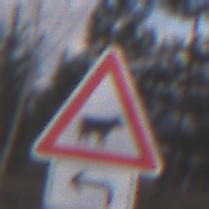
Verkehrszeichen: ViehtriebLinks
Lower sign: RichtungsangabeDurchPfeile2
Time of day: MorningAfternoon
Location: Outdoor (Nature)
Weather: PartlyCloudy
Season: NotSpecified
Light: Natural